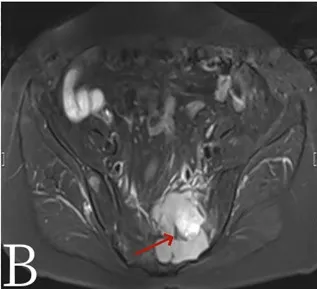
Female, 67 years old, primary sacral synovial sarcoma. (B) T2-weighted images. Cystic degeneration and necrosis were visible, with multiple compartments in the lumbosacral masses (arrow, B).
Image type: radiology (mri)